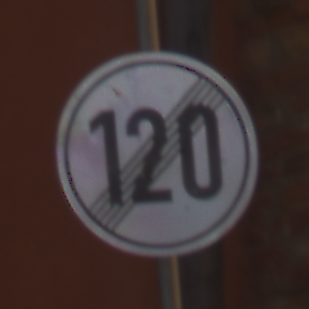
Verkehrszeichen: EndeGeschwindigkeit120
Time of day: MorningAfternoon
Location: Outdoor (Urban)
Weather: Clear
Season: NotSpecified
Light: Natural